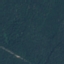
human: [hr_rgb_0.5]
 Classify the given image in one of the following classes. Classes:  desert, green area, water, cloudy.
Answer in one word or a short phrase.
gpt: green area